Question: This is how my Database looks like.
The table group has child "currentMembers"

In "currentMember", the first string is userID, and the next one is a boolean. I want to select group which contain a specific userID.
My code is showing below.
'''
Query query = FirebaseDatabase.getInstance()
.getReference()
.child("groups").orderByChild("currentMembers").equalTo(currentUserID);
FirebaseRecyclerOptions<UserGroup> options =
new FirebaseRecyclerOptions.Builder<UserGroup>()
.setQuery(query, UserGroup.class)
.build();
'''
But it return nothing, how could I fix it?
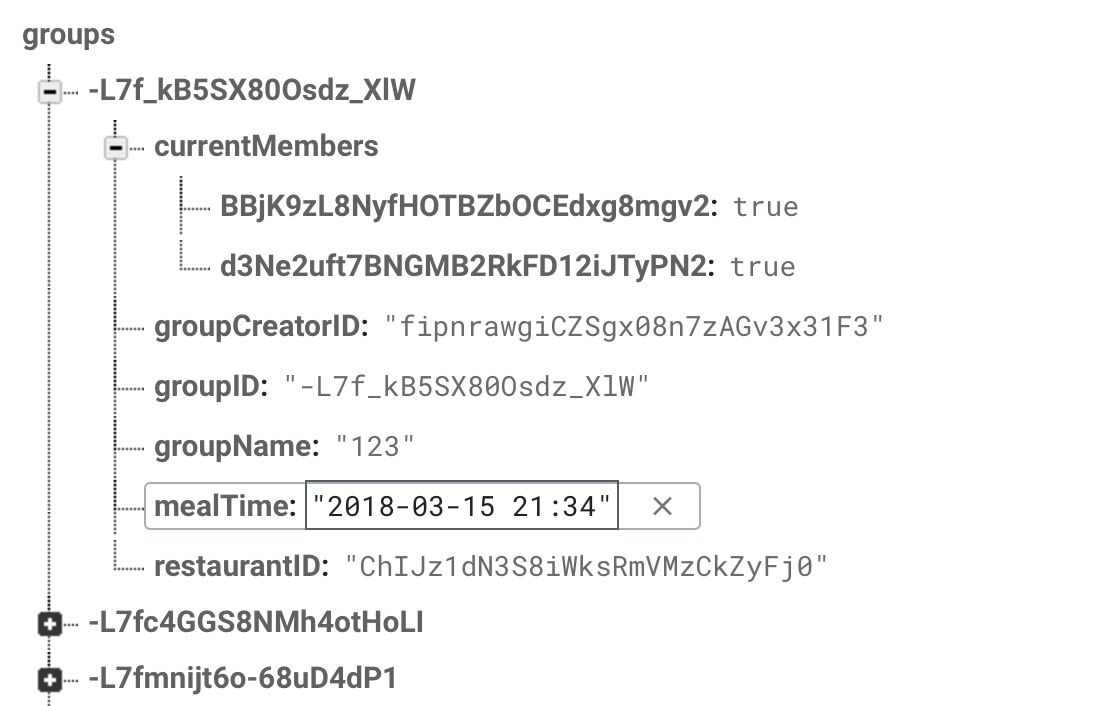
Answer: You're looking for:
'''
FirebaseDatabase
.getInstance()
.getReference()
.child("groups")
.orderByChild("currentMembers/"+currentUserID)
.equalTo(true);
'''
But this won't scale very well, since you'll need to explicitly define an index for each member.
This typically means that you need to adapt your data model to include a map that allows the inverse lookup. So a node that allows looking up the list of groups for a particular user.
'''
users
$uid
currentGroups
$groupId: true
'''
Also note that you're nesting multiple entity types in a single branch of your tree, which is an anti-pattern when it comes to the Firebase Database.
If you have two entity types Users and Groups and a many-to-many relationship between them, you'll end up with four top-level lists:
'''
users
groups
userGroups
groupUsers
'''
Also see my answers on these related questions:
- <URL>